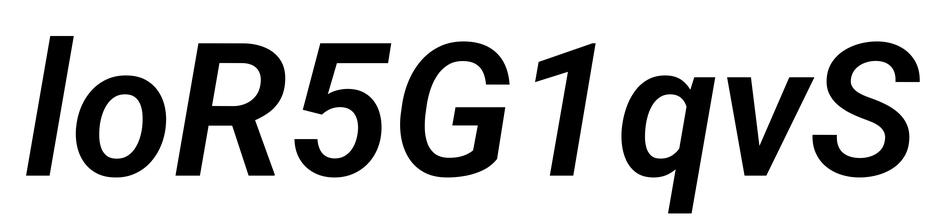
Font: Roboto-Italic_SemiBold_Italic